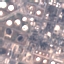
Land use / land cover class: Industrial